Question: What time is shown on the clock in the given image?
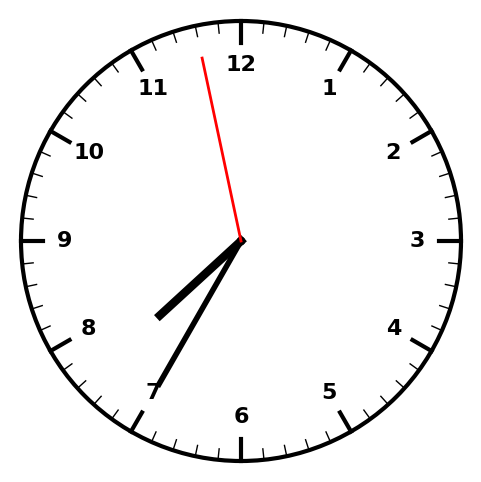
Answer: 07:34:58